Field crop: maize
Growth stage: 2
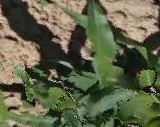
Species: maize